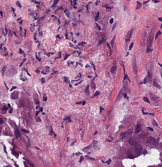
Tumor epithelial tissue: yes
Tumor-associated stroma tissue: yes
Normal tissue: no